Question:
Look at the image. (Run on iPhone6 Plus)
## I want every image has same width and height and with same space on both sides.
### What I have done is
1. set the Leading space to 11
2. every button have space >=6
3. Trailing space to 11
4. every button has a ratio 1:1 THEN it works as the image like
### What I have found is(maybe incorrect)
1. It's impossible to set a WEIGHT to views (LIKE LeanearLayout on Android)
2. It's impossible to set a flexible space width for many buttons on the same line by auto-layout
These make me can't do what I want to.
I don't want the final answer is calculating the spacing and size rather than auto-layout
-_-||
Does anyone can solve it by auto-layout?
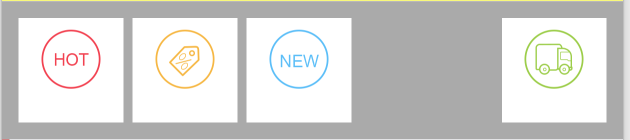
Answer: It's a bit primitive, but the <URL> to some specific height, possibly 0.